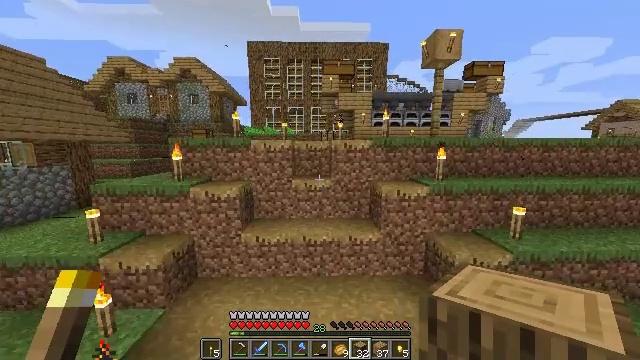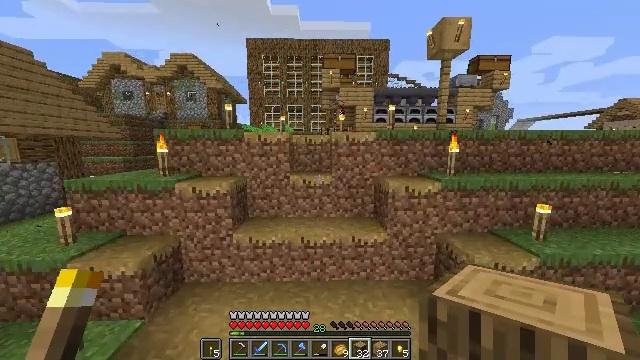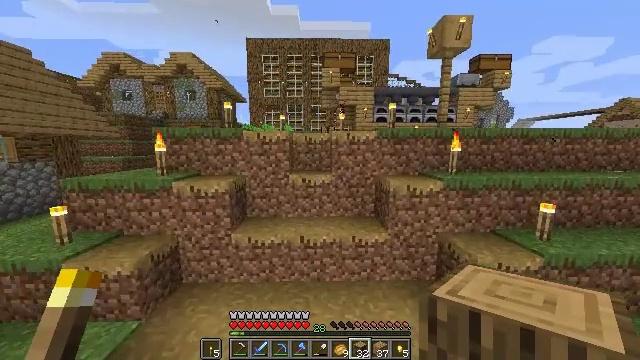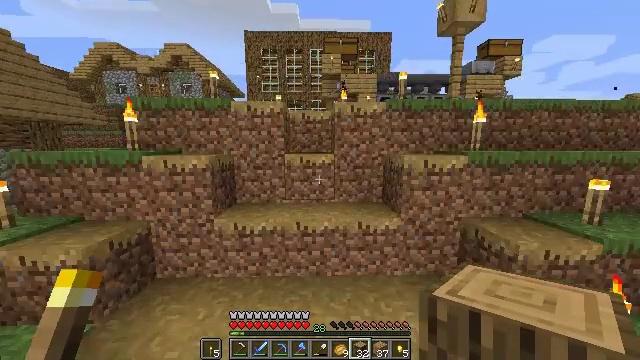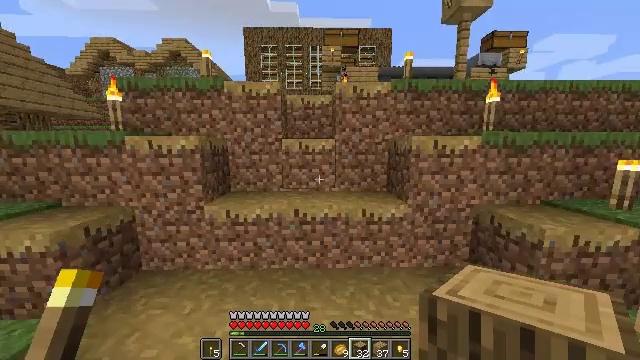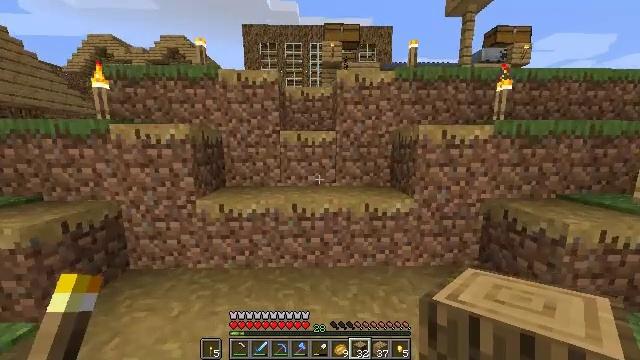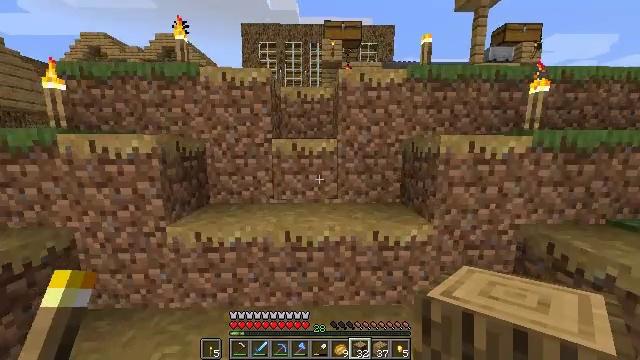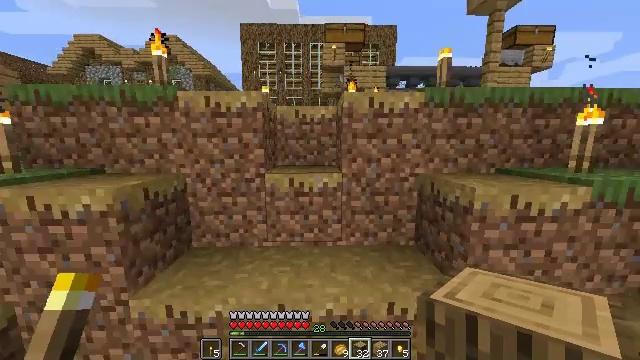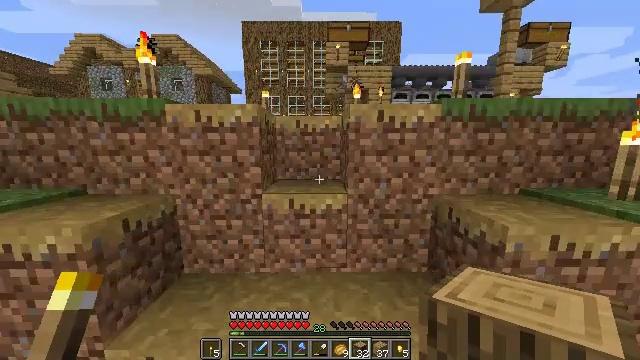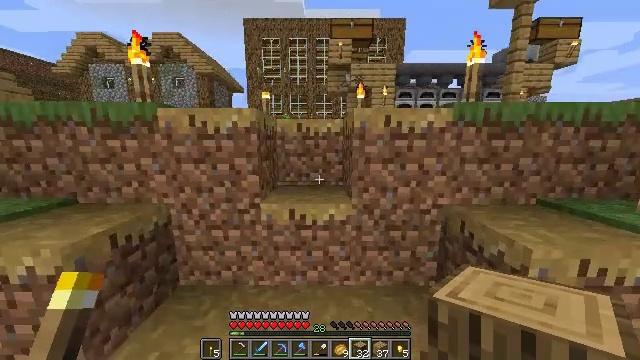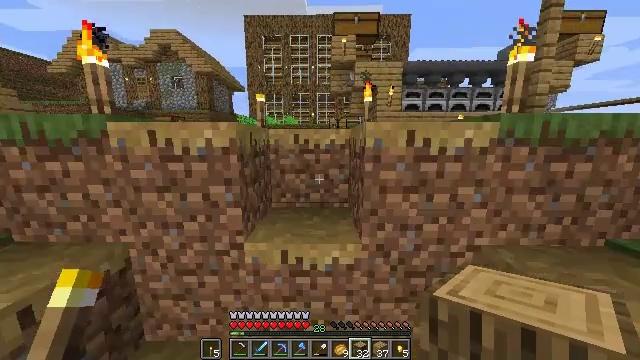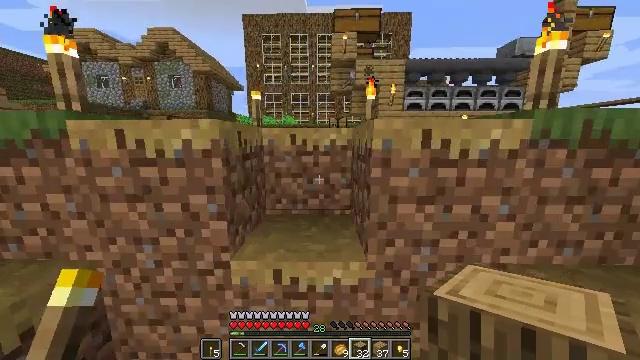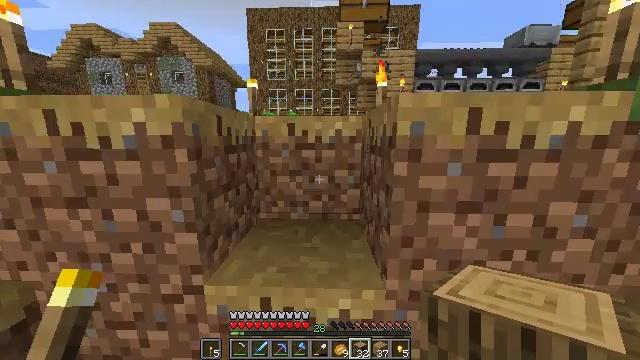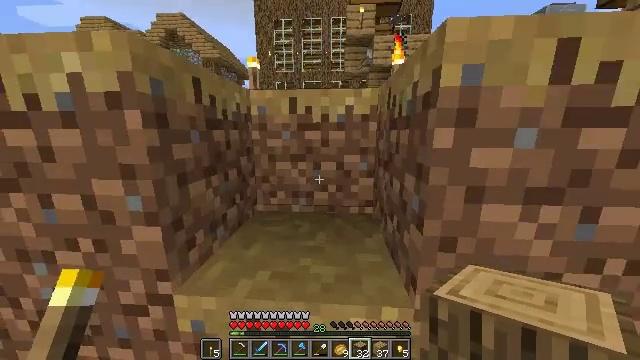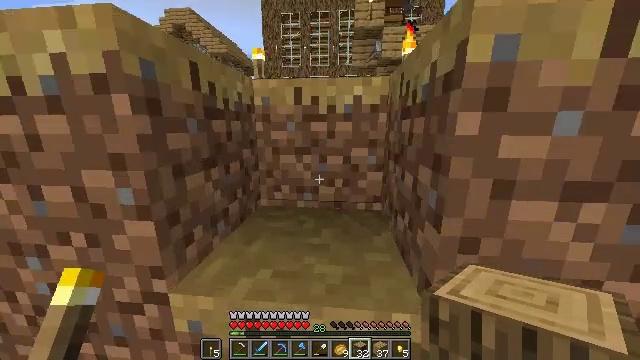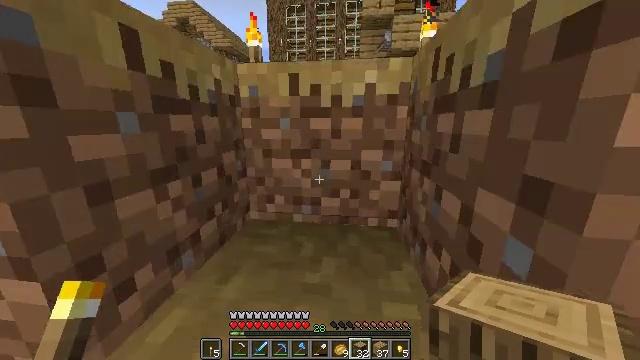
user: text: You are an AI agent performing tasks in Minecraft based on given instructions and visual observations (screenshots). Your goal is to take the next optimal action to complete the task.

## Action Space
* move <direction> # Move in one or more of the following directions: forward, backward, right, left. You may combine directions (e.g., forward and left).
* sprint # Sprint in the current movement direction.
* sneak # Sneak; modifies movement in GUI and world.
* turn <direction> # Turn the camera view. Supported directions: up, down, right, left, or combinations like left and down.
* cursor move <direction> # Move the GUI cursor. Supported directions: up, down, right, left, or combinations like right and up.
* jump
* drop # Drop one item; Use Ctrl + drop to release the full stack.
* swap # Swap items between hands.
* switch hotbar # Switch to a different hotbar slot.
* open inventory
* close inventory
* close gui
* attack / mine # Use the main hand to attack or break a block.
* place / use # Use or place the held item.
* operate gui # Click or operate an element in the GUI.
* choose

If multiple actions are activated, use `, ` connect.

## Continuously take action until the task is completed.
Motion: motion action
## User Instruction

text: Use a furnace to make cooked chicken.
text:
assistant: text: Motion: move forward, jump
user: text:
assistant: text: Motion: move forward, jump
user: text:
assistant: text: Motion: move forward, jump
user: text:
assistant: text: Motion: move forward, jump
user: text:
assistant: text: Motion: move forward, jump
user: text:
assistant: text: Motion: move forward, sprint, jump
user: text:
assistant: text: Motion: move forward, sprint, jump
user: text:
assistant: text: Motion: move forward, sprint, jump
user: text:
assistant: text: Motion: move forward, sprint, jump
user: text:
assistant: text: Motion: move forward, jump
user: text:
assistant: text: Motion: move forward, jump
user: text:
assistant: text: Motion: move forward, turn left, jump
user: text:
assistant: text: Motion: move forward, turn left and down, jump
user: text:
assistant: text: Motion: move forward, turn left and down, jump
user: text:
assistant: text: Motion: move forward, sprint, turn left, jump
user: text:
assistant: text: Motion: move forward, sprint, jump
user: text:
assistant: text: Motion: move forward, sprint, jump
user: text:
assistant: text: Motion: move forward, sprint, jump
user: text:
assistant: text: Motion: move forward, jump
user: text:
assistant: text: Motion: move forward, jump
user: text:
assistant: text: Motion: move forward, jump
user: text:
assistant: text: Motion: move forward, turn right and down, jump
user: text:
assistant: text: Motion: move forward, turn right, jump
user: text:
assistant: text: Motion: move forward, turn right, jump
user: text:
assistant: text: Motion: move forward, sprint, jump
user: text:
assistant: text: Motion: move forward, sprint, jump
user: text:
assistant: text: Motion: move forward, sprint, jump
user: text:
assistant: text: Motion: move forward, jump
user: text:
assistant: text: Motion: move forward, jump
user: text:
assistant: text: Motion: move forward, jump